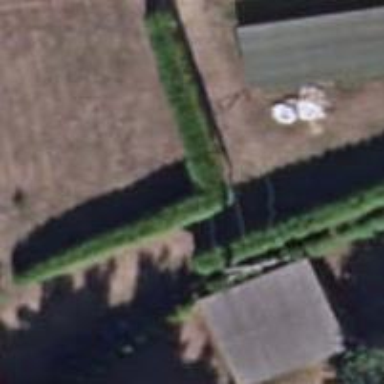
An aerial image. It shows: Power pole.